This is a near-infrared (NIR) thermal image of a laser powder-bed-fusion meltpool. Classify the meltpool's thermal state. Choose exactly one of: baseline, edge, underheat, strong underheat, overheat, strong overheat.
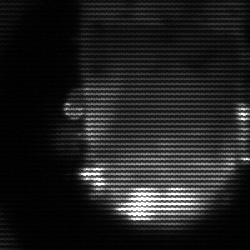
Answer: baseline